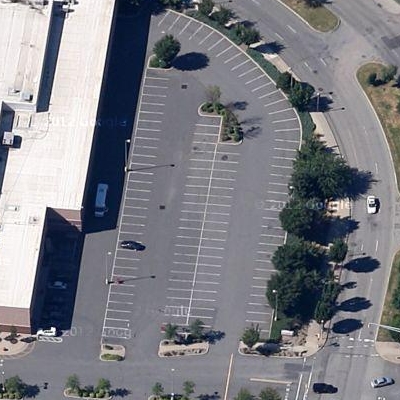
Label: Parking